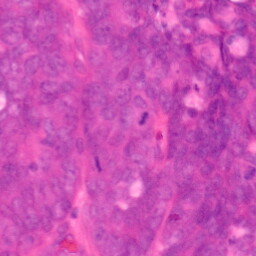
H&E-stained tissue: Colon